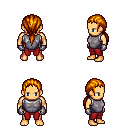
a pixel art fantasy rpg character, male body template, human, tanned skin, steel chest armor, red pants, dark blonde ponytail hairstyle, metal gloves, four views (front, back, left, right), 2x2 character sprite sheet, small pixel art, hard edges, no anti-aliasing